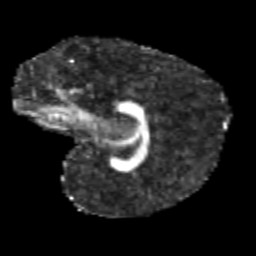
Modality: FA
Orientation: sagittal
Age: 10
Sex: female
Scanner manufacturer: siemens
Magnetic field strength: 3 T
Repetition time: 3.8 s
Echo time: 0.07 s